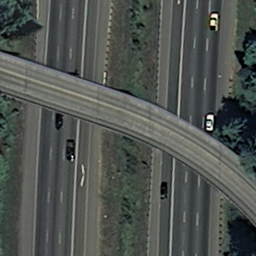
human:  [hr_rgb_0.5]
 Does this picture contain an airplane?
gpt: no

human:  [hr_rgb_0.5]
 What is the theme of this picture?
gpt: overpass

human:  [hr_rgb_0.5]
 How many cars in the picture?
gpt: five

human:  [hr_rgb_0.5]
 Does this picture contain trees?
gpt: yes

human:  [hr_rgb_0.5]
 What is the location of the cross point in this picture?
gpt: left and right